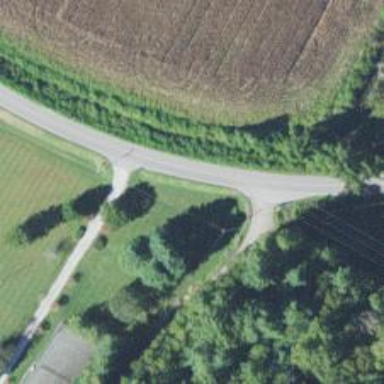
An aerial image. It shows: Unclassified road.